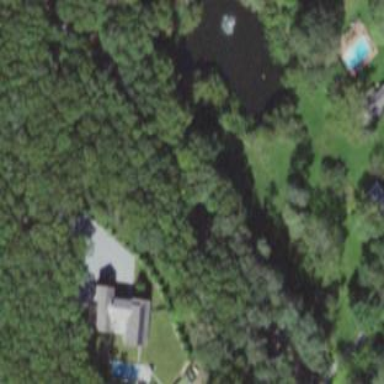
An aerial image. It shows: Pond surrounded by natural water.